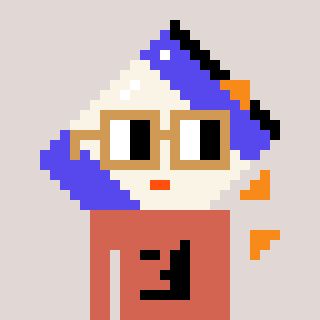
a pixel art character with square brown glasses, a chips-shaped head and a peachy-colored body on a warm background